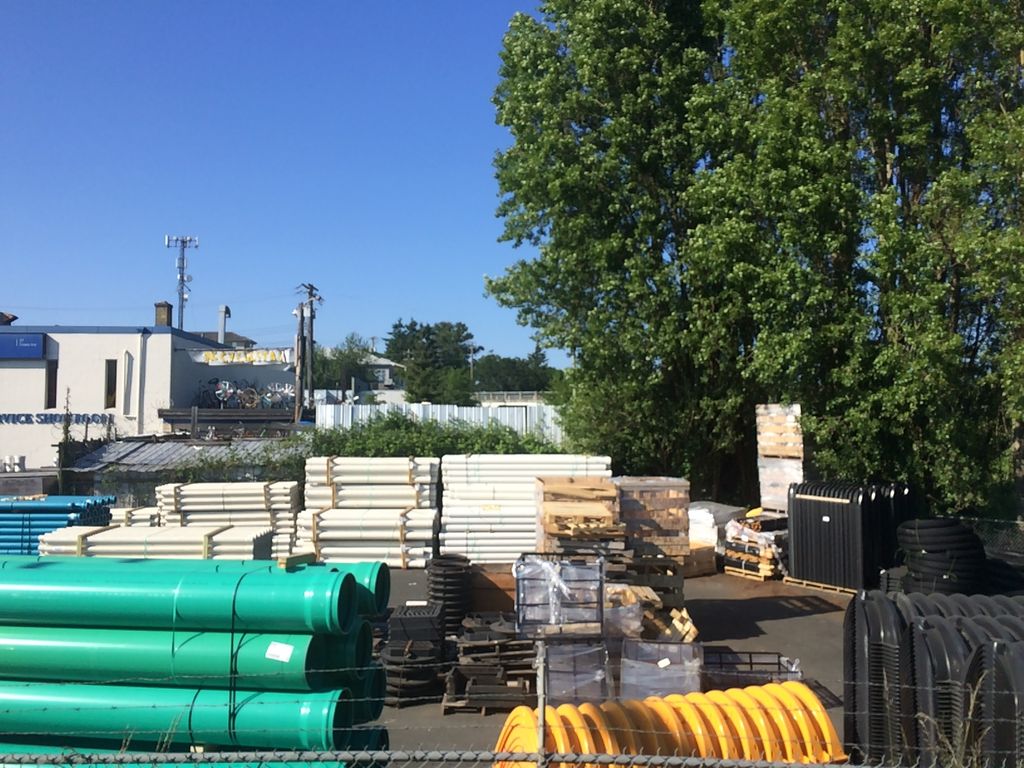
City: victoria